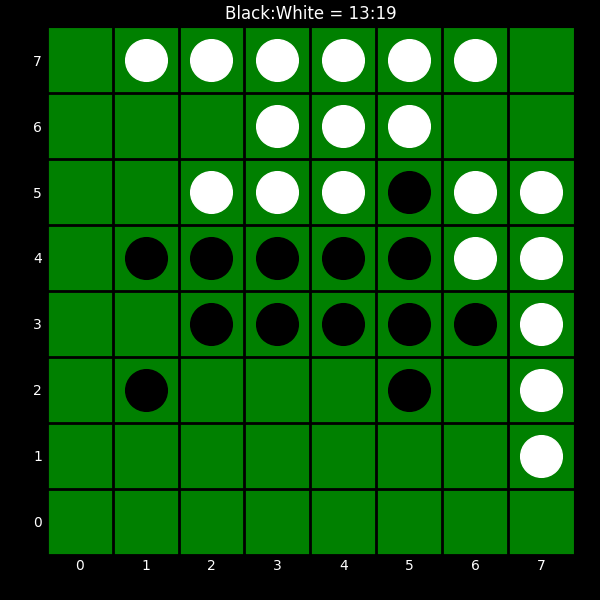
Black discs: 13
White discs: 19